Question: I have a template class with a specialization, defined in another file. Therefore it is possible to generate two versions of the same class: one time by replacing the template parameter and one time using the specialization. My current understanding is, that this can lead to two instanciations of the same type to have different sizes in memory, resulting in segmentation faults.
I created a minimal example and the following code is to illustrate the question:
Create a template class:
'''
// - templateexample.h ---------------
#ifndef TEMPLATEEXAMPLE_H
#define TEMPLATEEXAMPLE_H
template<typename T> class Example
{
public:
Example(){}
int doWork() {return 42;}
};
#endif
// -----------------------------------
'''
Template specialization in another file:
'''
// - templatespecialization.h --------
#ifndef TEMPLATESPECIALIZATION_H
#define TEMPLATESPECIALIZATION_H
#include "templateexample.h"
template<> class Example<int>
{
public:
Example() : a(0), b(1), c(2), d(3) {}
int doWork() {return a+b+c+d;}
private:
int a; //<== the specialized object will be larger in memory
int b;
int c;
int d;
};
#endif
// --------------------------------
'''
Have a class which includes only the template class definition, but include the specialization.
'''
// - a.h --------------------------
#ifndef A_H
#define A_H
#include "templateexample.h"
class A
{
public:
Example<int> returnSmallExample();
};
#endif
// - a.cpp ------------------------
#include "a.h"
Example<int> A::returnSmallExample() {return Example<int>();}
// --------------------------------
'''
The main class now knows two versions of 'Example<int>' the one from A and the one from the templatespecialization.h.
'''
// - main.cpp ---------------------
#include <iostream>
#include "a.h"
#include "templatespecialization.h"
int main()
{
A a;
Example<int> test = a.returnSmallExample();
std::cout<<test.doWork()<<std::endl;
}
// --------------------------------
'''
Please note, this problem will only occur when compiling class A separately, this example from ideone outputs 6, whereas using separate files can result in a segmentation fauls, or output 42 (<URL>. :

In the production version of the above example everything is build into a shared library which is used by main.
Why doesn't the linker detect this problem? This should be easy to spot by comparing the size of objects.
is there a way to examine the object files or the shared library to detect multiple implementations of the same type like in the example above?
---
Edit: please note: the code above is a minimal example to explain the problem. The reason for the situation is that the template class is from one library and I cannot edit the files from this library. Finally the whole thing is used all over the place in the executable and now I need to find out if the problem above occurs.
---
Edit: code above can be compiled like this:
'''
#!/bin/bash
g++ -g -c a.cpp
g++ -g -c main.cpp
g++ -o test a.o main.o
'''
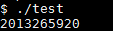
Answer: You have different definition of the same template and its specializations in different translation units. This leads to <URL> violation.
A fix would be to put the specialization in the same header file where the primary class template is defined.
> Question 1: Why doesn't the linker detect this problem? This should be easy to spot by comparing the size of objects.
Different types may have the same size (e.g. 'double' and 'int64_t'), so, obviously, just comparing sizes of objects does not work.
> Question 2: is there a way to examine the object files or the shared library to detect multiple implementations of the same type like in the example above?
You should use <URL> for linking your C++ applications, if you do not use it already. One nice feature of it is '--detect-odr-violations' command line switch which does exactly what you ask:
> gold uses a heuristic to find potential ODR violations: if the same symbol is seen defined in two different input files, and the two symbols have different sizes, then gold looks at the debugging information in the input objects. If the debugging information suggests that the symbols were defined in different source files, gold reports a potential ODR violation. This approach has both false negatives and false positives. However, it is reasonably reliable at detecting problems when linking unoptimized code. It is much easier to find these problems at link time than to debug cases where the wrong symbol.
See <URL> for more details.